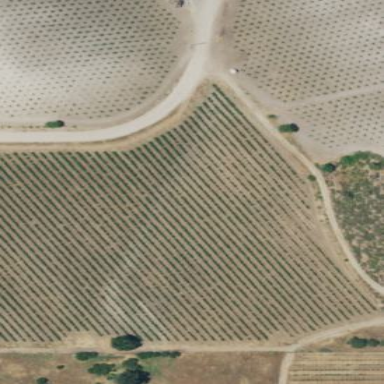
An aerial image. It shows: Vineyard where grapes are grown.